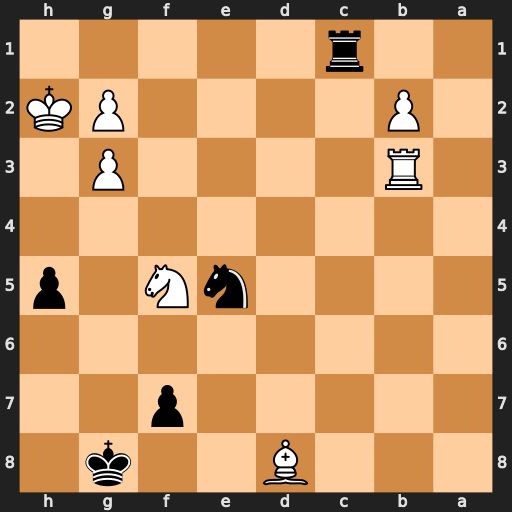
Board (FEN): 3B2k1/5p2/8/4nN1p/8/1R4P1/1P4PK/2r5
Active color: b
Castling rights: -
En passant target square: -
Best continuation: Ng4+ Kh3 Rh1#